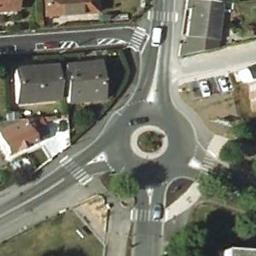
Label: roundabout